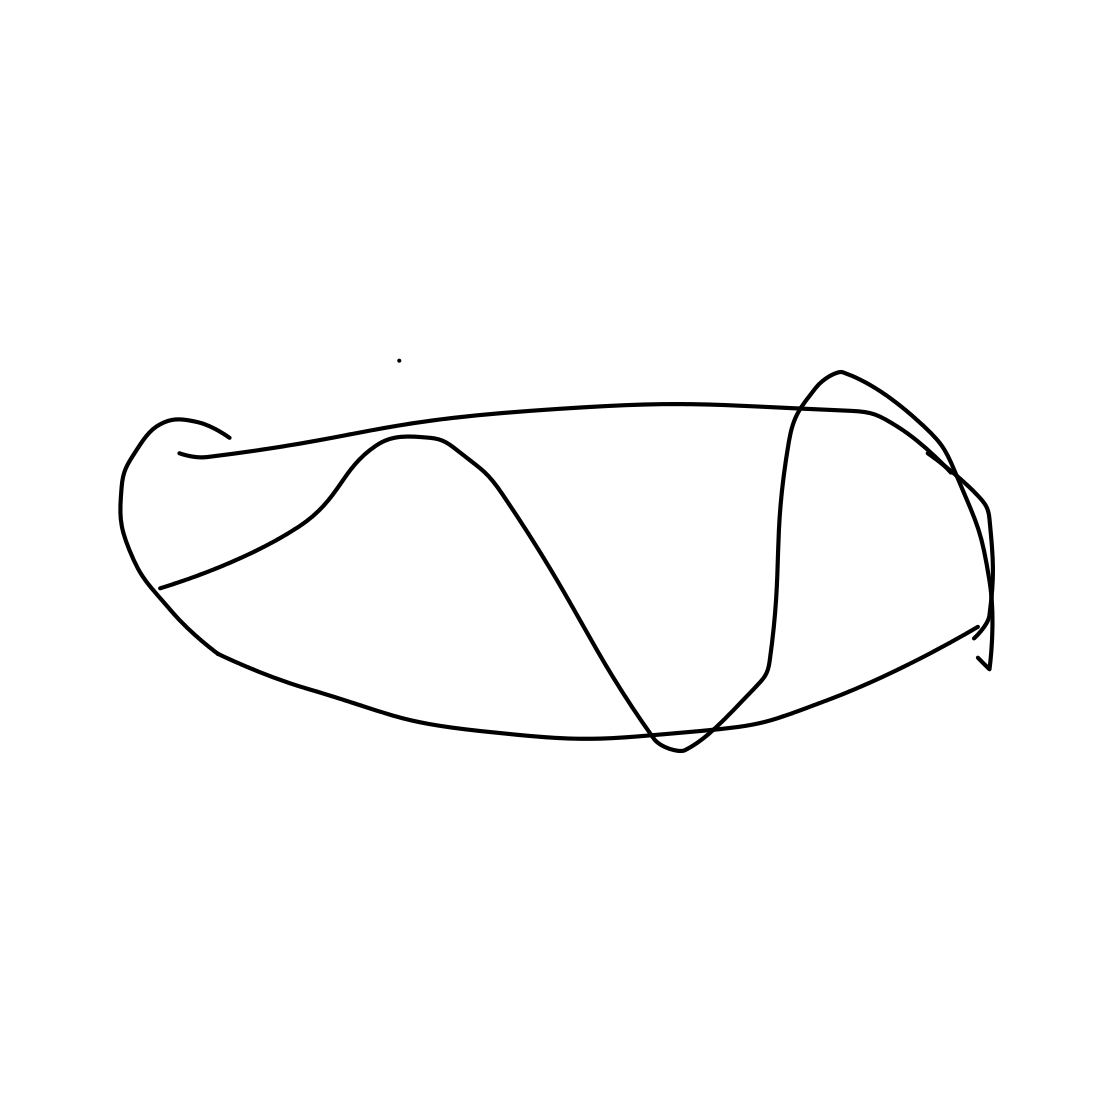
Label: hot-dog